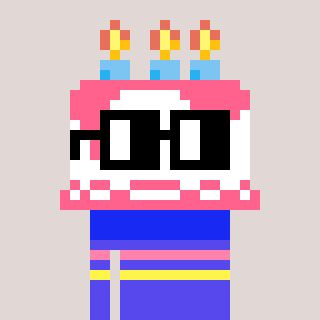
a pixel art character with square black glasses, a cake-shaped head and a computerblue-colored body on a warm background